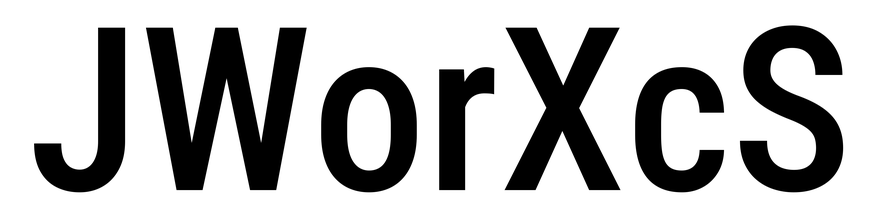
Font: Roboto_Condensed_Medium